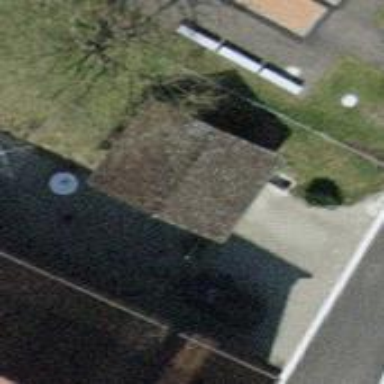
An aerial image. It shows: Hut.